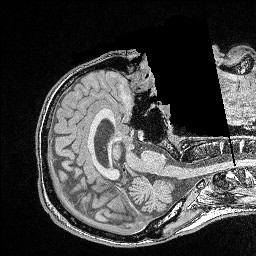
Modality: FLASH
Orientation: axial
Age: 30
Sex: male